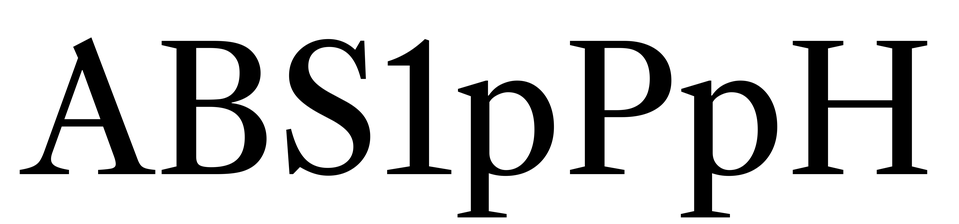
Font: LibreCaslonText_Regular